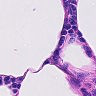
Metastatic tissue present: no